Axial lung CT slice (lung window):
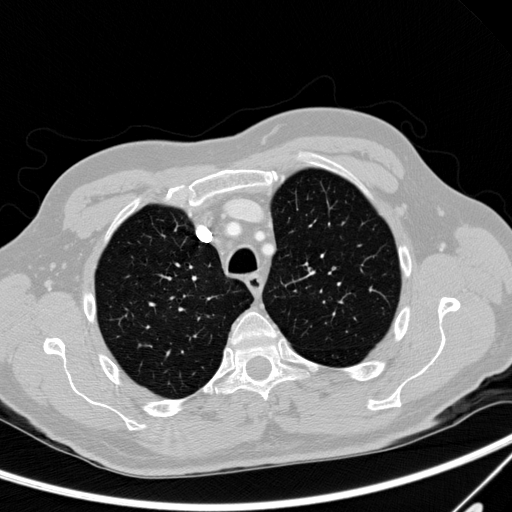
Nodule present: no